Brain MRI, t1w sequence, axial 2D slice.
Patient: age 51, sex F, weight 95 kg, height 1.95 m
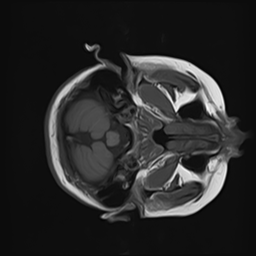